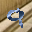
Label: 9